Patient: sex M, age 32
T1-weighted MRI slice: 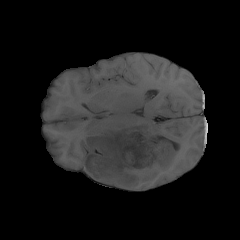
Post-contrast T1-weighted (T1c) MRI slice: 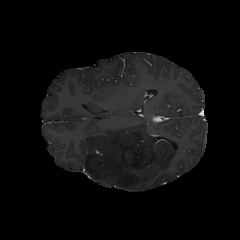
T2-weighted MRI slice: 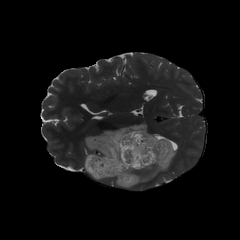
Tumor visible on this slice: yes
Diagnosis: Astrocytoma, IDH-mutant
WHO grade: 2